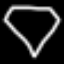
Label: diamond